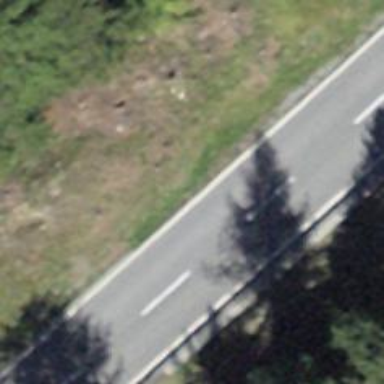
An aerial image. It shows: Primary road with asphalt surface.